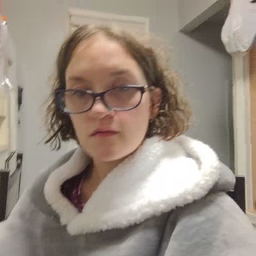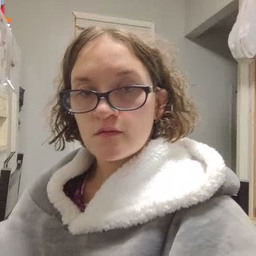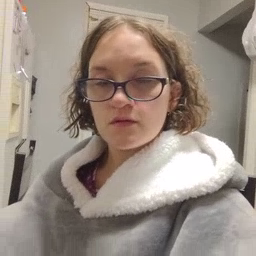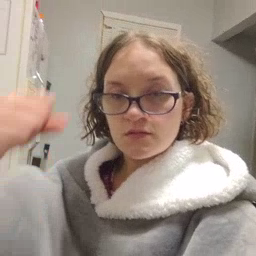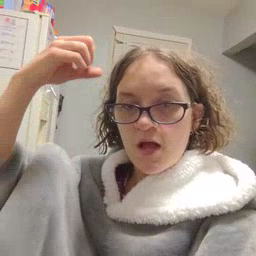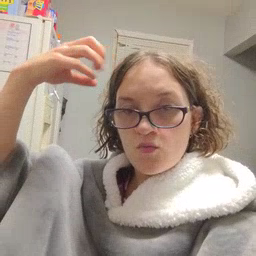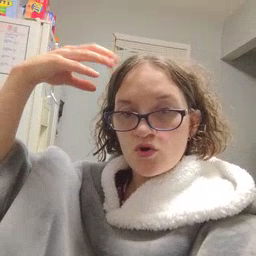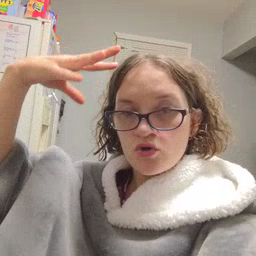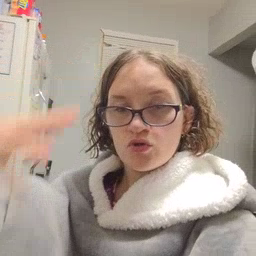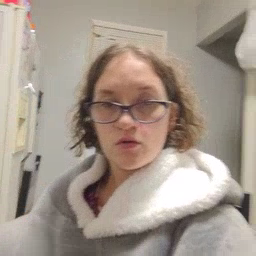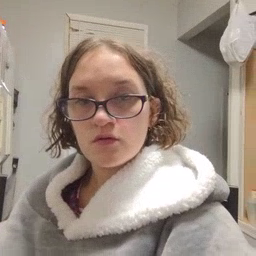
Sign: shower